Field crop: maize
Growth stage: 2
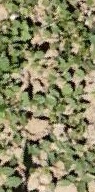
Species: convolvulus